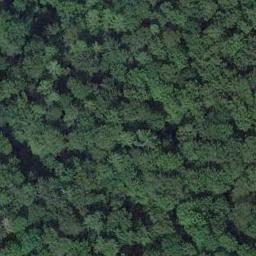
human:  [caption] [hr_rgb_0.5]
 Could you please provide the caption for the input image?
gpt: The timberland is full of green trees .

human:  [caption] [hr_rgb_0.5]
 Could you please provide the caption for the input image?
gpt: The forest has a lot of dense green trees of different color depths .

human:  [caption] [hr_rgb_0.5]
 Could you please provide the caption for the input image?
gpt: This is a dense forest .

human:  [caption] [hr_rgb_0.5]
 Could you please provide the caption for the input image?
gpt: Many dark green trees are strewn at random in the forest .

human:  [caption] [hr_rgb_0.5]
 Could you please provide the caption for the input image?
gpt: A dense forest with many green trees .